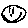
Label: smiley face